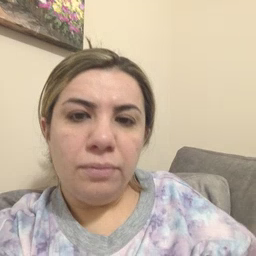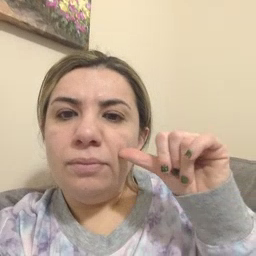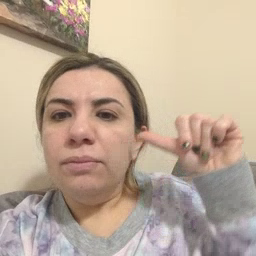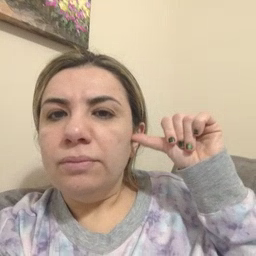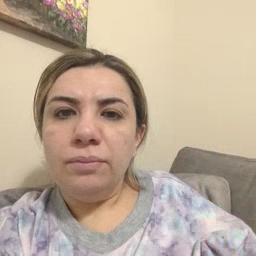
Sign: yesterday